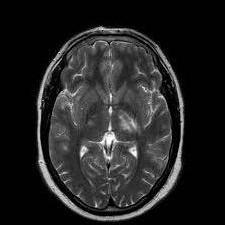
Label: notumor